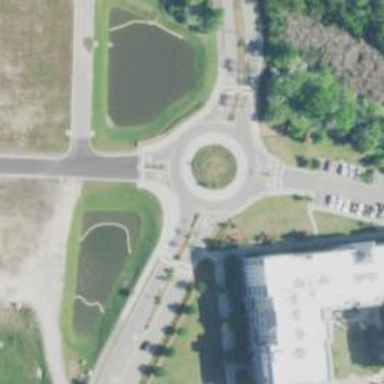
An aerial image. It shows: Tertiary road with asphalt surface leading to roundabout junction.